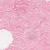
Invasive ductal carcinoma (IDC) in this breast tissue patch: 0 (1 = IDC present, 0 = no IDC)